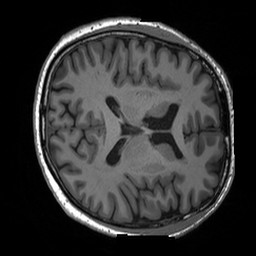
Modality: T1w
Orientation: axial
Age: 48
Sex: male
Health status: healthy
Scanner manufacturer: siemens
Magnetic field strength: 3 T
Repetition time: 2 s
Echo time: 0.00203 s